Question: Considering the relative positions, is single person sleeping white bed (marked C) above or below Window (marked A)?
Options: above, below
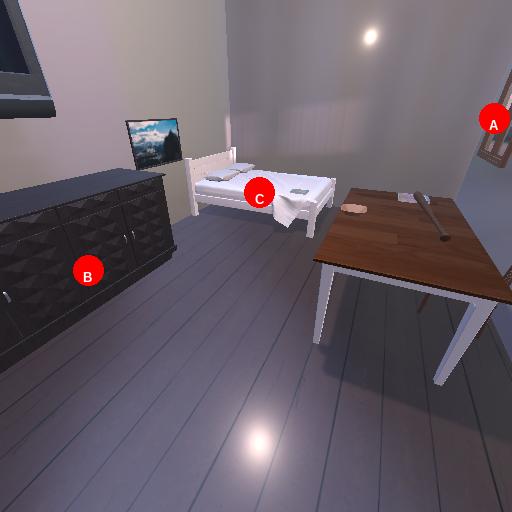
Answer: above